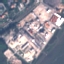
Label: Industrial